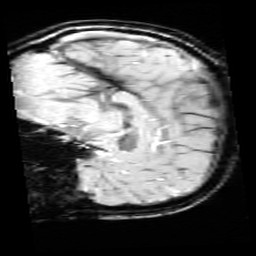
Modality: SWI
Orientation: sagittal
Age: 11
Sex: female
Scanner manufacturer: siemens
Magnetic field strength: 3 T
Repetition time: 0.027 s
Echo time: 0.02 s